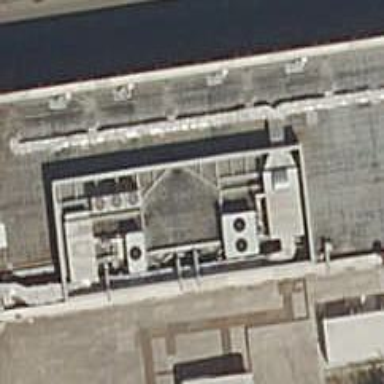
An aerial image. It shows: Part of building.